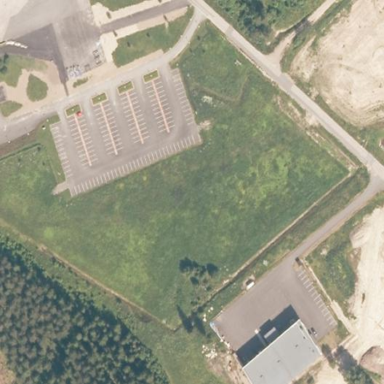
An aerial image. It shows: Parking area.